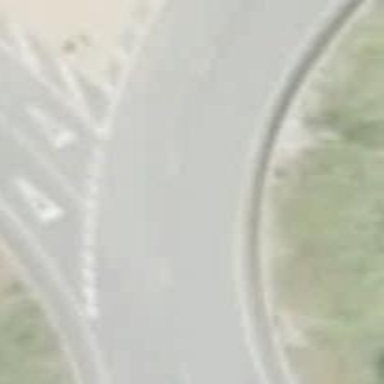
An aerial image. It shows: Secondary road leading to roundabout.